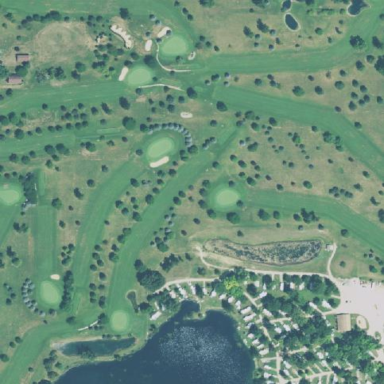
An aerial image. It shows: Golf course.